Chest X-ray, AP view. Patient: 24 years old, sex F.
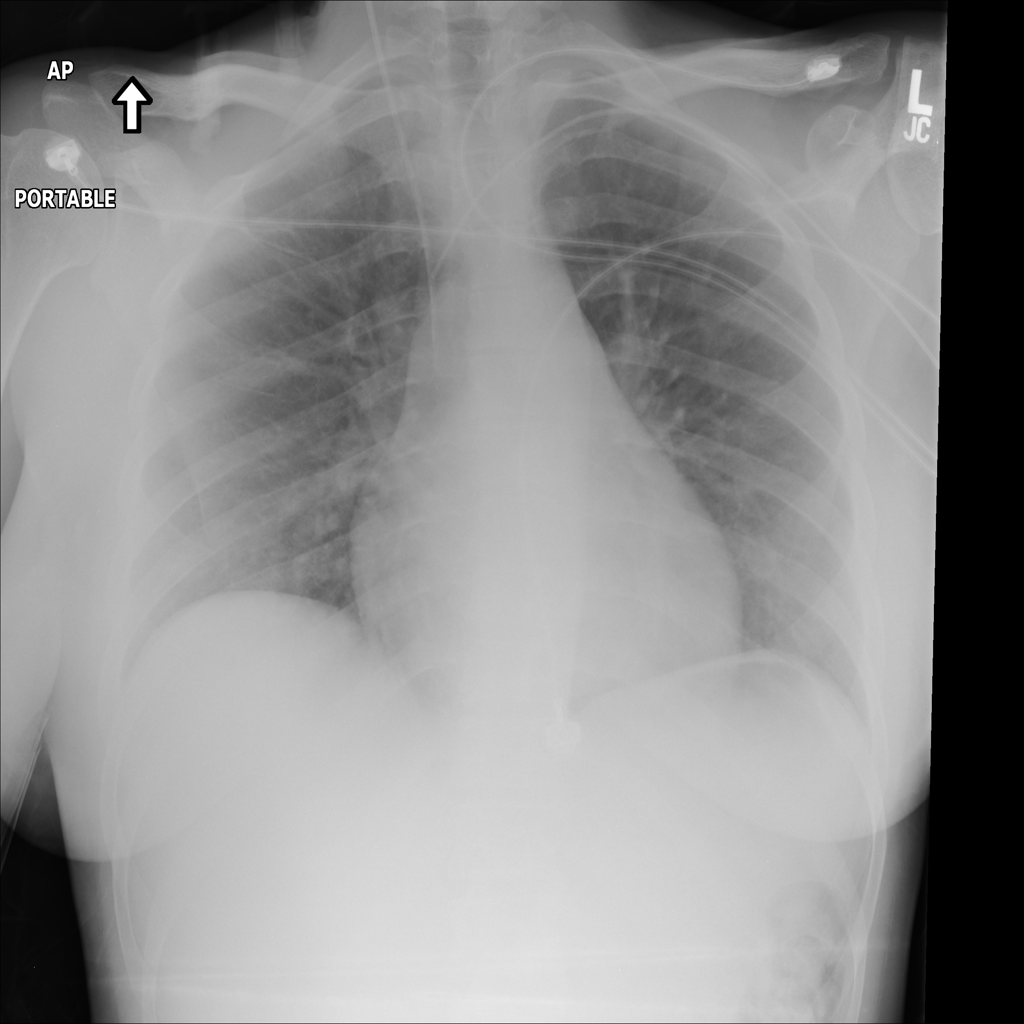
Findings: No Finding